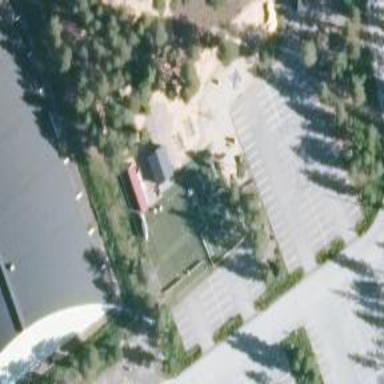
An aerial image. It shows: Miniature golf course.